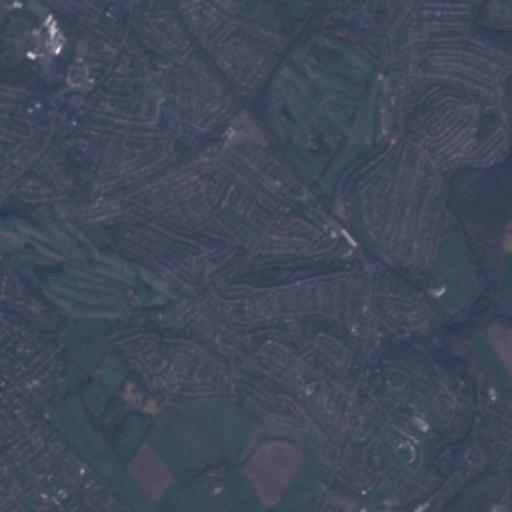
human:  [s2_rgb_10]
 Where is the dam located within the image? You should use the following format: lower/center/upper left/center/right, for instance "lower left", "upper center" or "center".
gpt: The dam is located in the center right of the image.
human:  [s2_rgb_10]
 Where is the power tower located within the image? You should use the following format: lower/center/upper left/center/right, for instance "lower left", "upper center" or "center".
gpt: There is no power tower in the image.